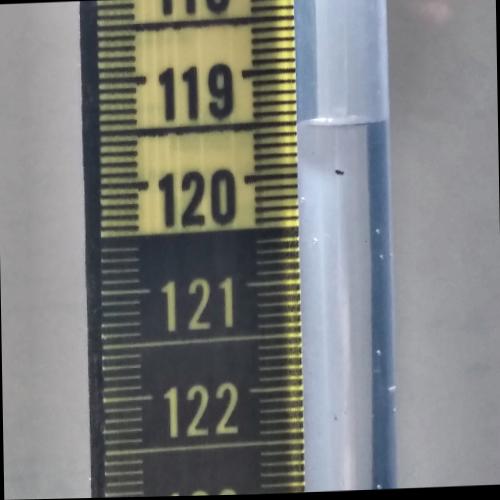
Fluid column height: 119.5 cm